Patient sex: M
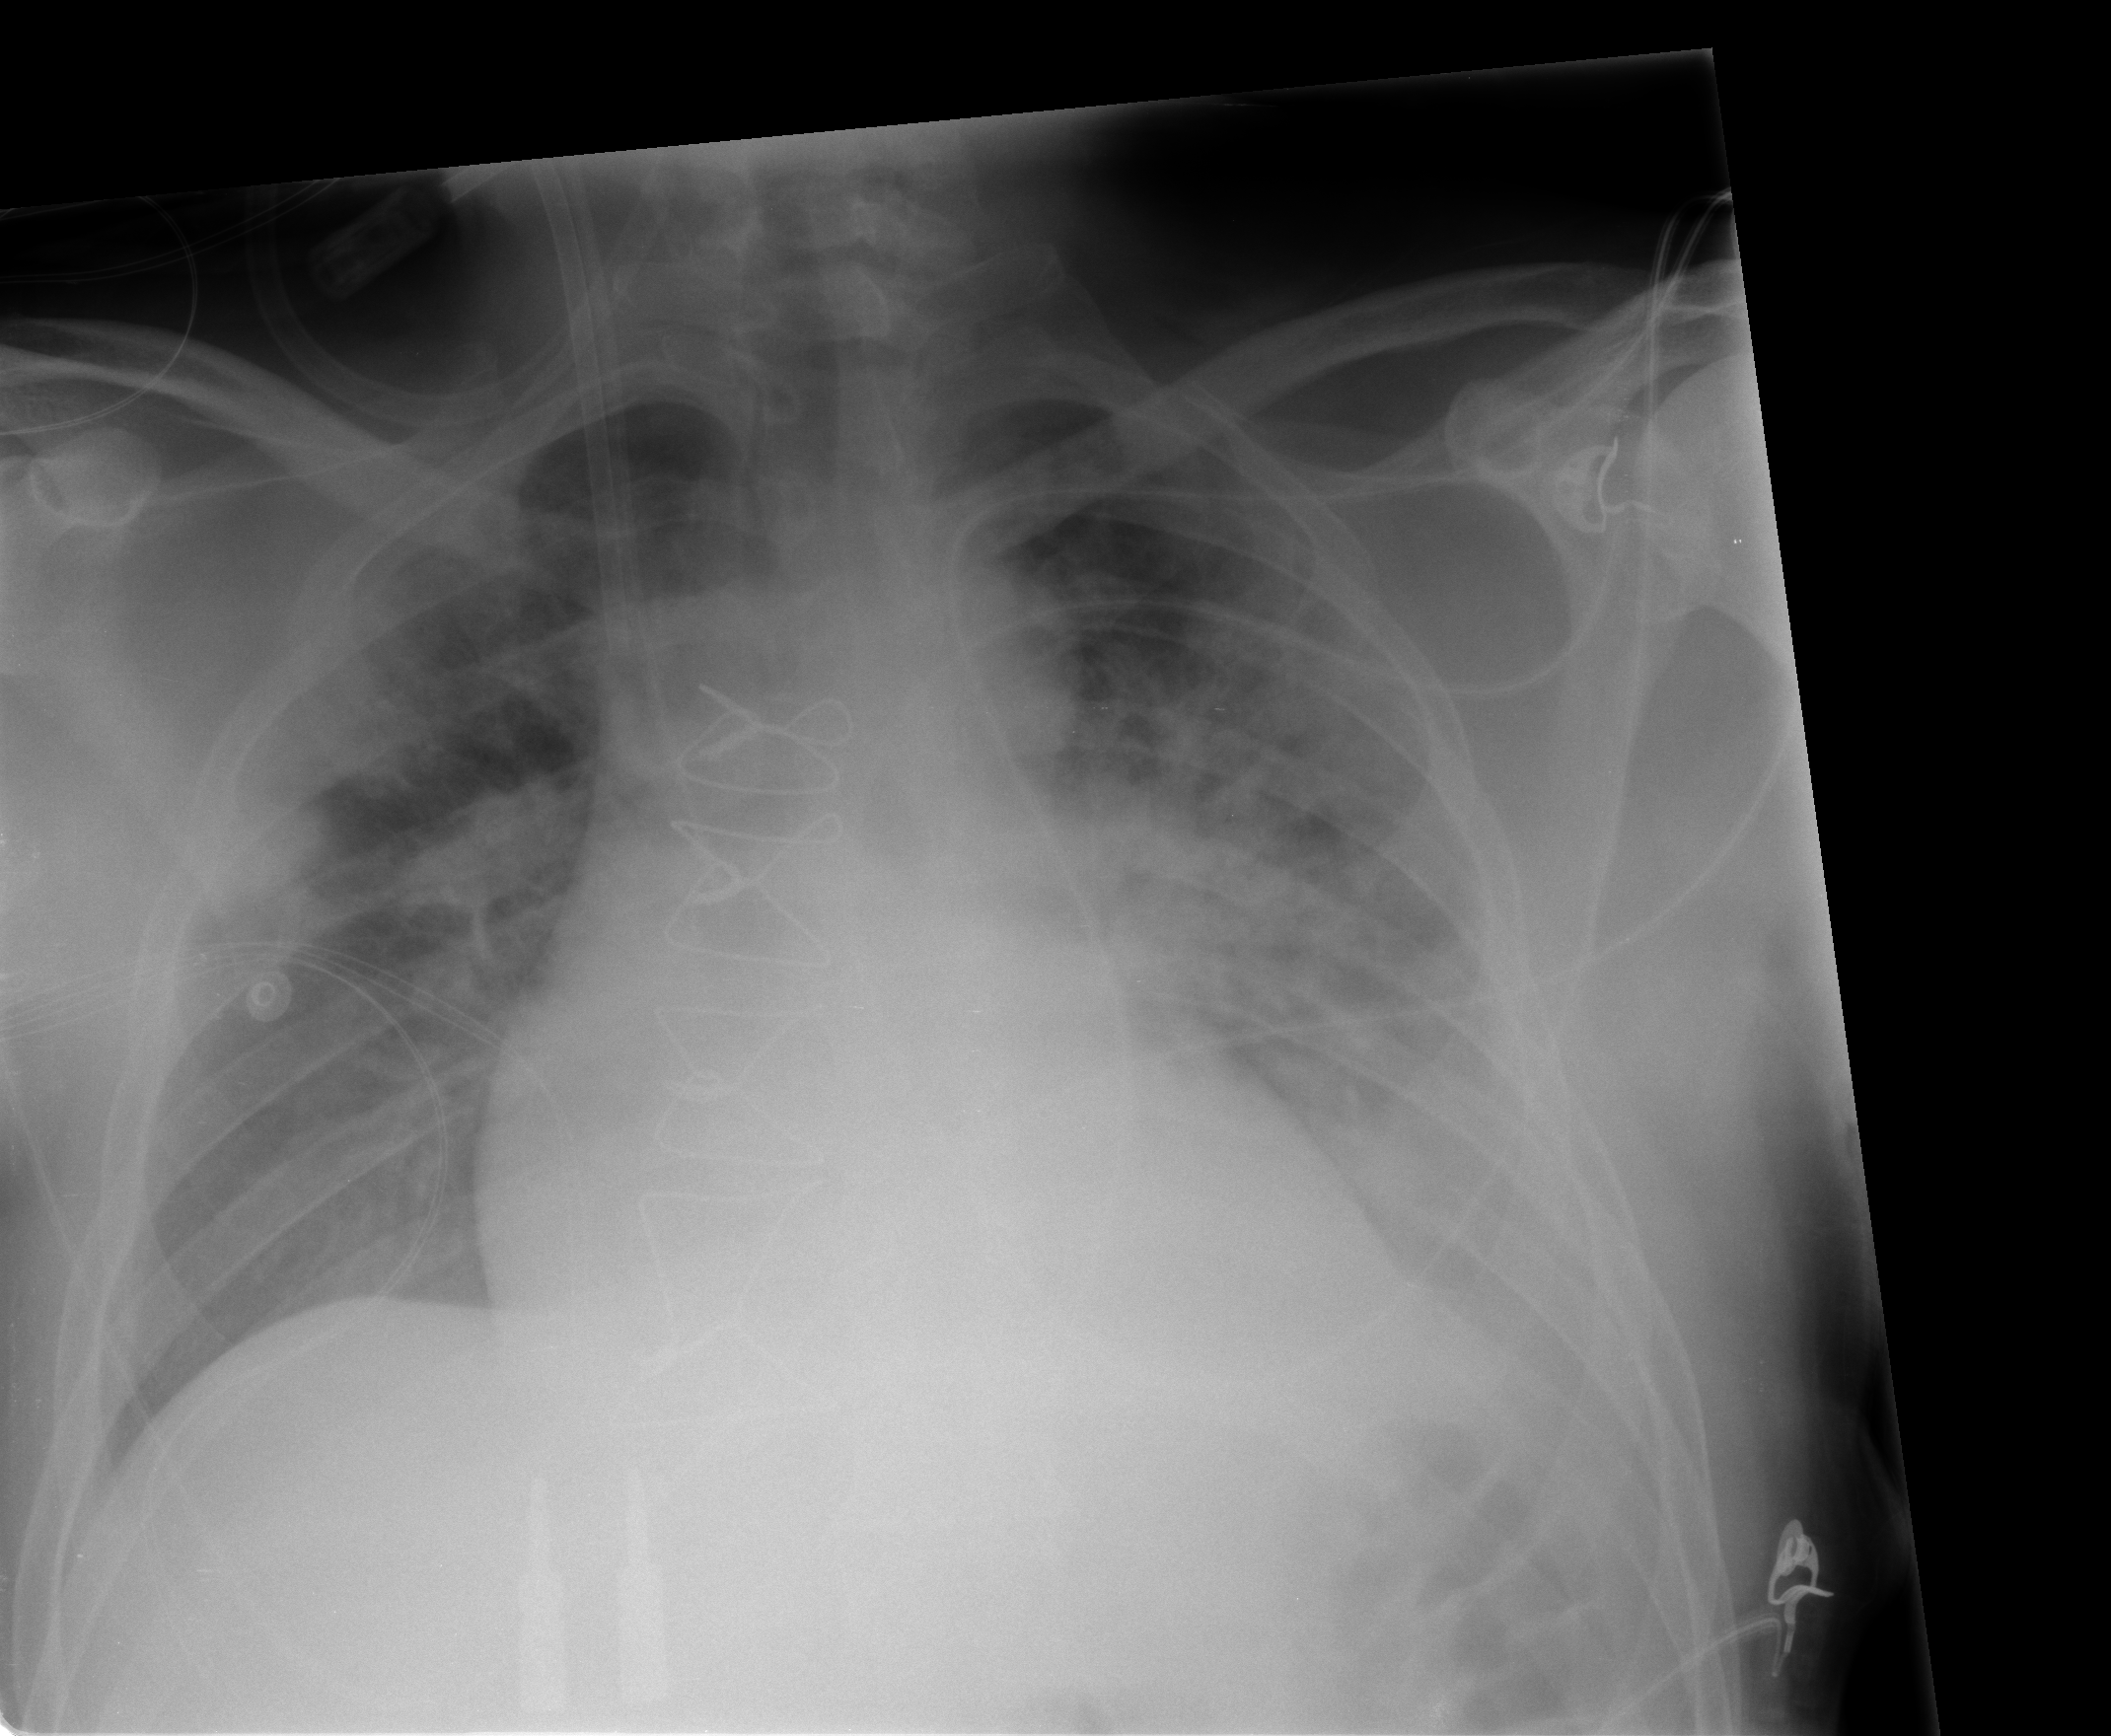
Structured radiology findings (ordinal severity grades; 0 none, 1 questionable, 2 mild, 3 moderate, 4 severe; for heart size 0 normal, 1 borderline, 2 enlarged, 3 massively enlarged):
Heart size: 2
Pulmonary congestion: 2
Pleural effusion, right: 0
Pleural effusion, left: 2
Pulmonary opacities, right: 2
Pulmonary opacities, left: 3
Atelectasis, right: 2
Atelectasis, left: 3